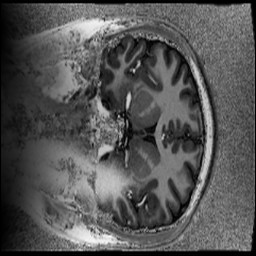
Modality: UNIT1
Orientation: coronal
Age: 20
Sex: male
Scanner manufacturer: siemens
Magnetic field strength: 6.98 T
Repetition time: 6 s
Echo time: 0.00283 s